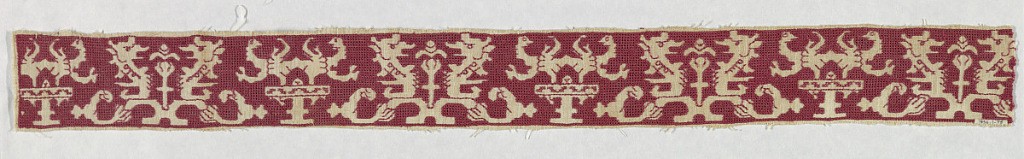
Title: Band
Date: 17th–18th century
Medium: silk embroidery, linen foundation Technique: embroidered with deflected element work using wrapping and double running stitches
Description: Repeating pattern of confronted seahorses alternate with creatures on a pedestal. Pattern reserved in white foundation against a red background.